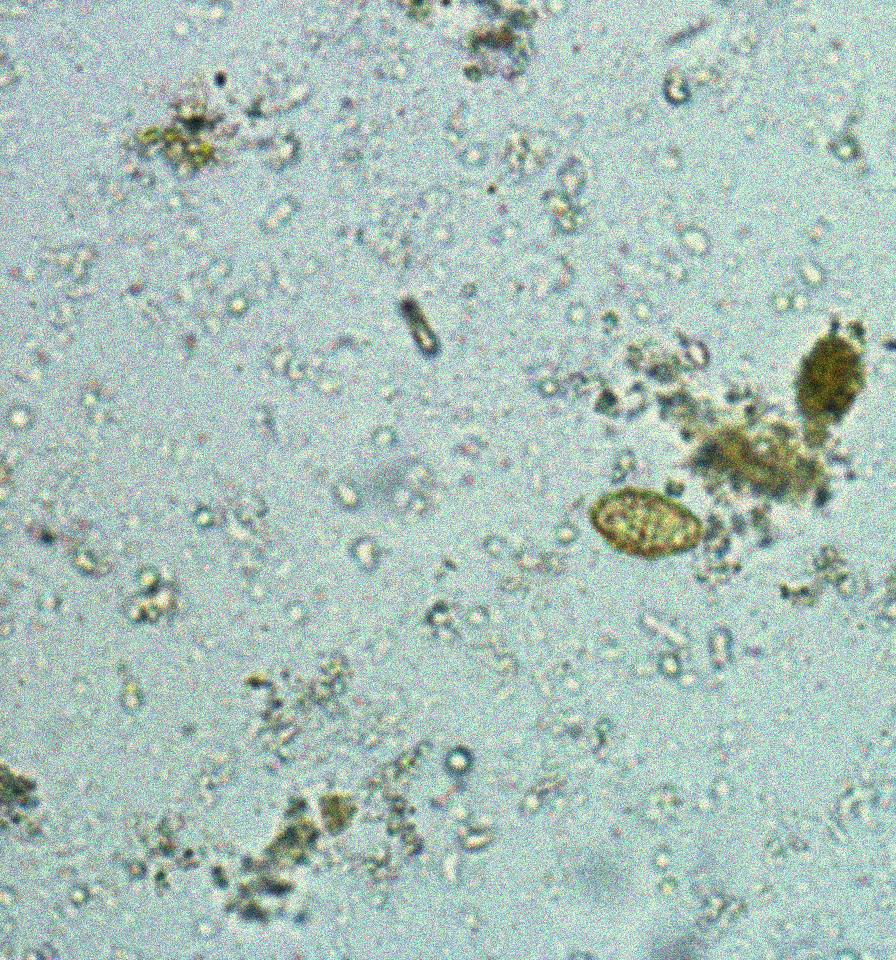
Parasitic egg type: Opisthorchis viverrine